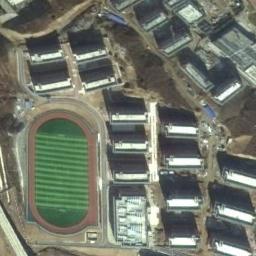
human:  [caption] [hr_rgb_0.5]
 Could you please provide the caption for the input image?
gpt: There are strange green fields in the track and field .

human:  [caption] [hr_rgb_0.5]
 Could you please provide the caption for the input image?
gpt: The ground track field is surrounded by some high-rise buildings arranged neatly .

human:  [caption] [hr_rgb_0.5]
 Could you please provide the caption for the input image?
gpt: Track and field are built in the middle of residential area .

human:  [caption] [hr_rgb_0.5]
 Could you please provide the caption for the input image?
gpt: Many buildings are near the ground track field .

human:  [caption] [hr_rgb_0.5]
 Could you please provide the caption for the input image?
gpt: There are some white buildings beside the ground track field .